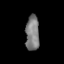
Tissue: lung
Cell type: Fibroblasts
Senescence score: 0.6229
Nuclear area (px): 471
Mean DAPI intensity: 124.662